Question: Basically I'd like to know how to achieve this:

A '100%' UL with 5 x '20%' (floated) LI children, with '3px' gaps in between. The LIs have to be flexible (%) width so they can resize, but their gaps have to be fixed.
This can be done using CSS3 'width: calc(20%-3px)' but I need more basic CSS2 support. :(
What's the cleanest way to do this, please?
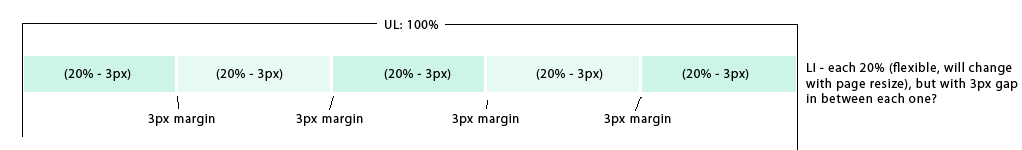
Answer: Well this is a bit of a work around, for it uses the container's background color as a border, but it works as expected (and with CSS2.1).

<URL>
'''
.outer {
background: lime;
border: 2px solid black;
display: table;
width: 100%;
}
.inner {
display: table-cell;
background: green;
width: 20%;
height: 50px;
border-left: solid 3px lime;
}
.inner:first-child {
border-left: none;
}
'''